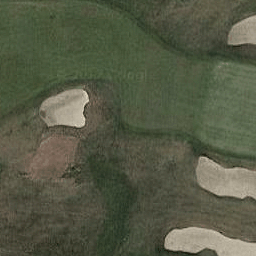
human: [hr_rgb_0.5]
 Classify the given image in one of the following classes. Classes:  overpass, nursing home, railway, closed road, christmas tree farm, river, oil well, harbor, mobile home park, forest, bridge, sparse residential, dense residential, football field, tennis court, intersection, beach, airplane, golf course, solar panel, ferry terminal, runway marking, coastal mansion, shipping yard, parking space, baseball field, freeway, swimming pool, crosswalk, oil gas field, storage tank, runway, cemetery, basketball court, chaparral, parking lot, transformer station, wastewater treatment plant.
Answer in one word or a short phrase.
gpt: golf course